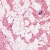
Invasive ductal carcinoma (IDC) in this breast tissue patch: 0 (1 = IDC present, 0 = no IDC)